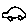
Label: car